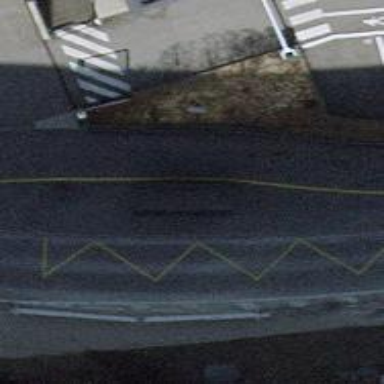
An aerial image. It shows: Bus stop along the road.